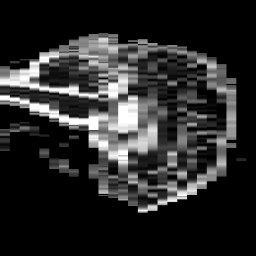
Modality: ADC
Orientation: sagittal
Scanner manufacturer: philips
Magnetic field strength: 3 T
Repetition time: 4.137 s
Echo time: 0.06104 s